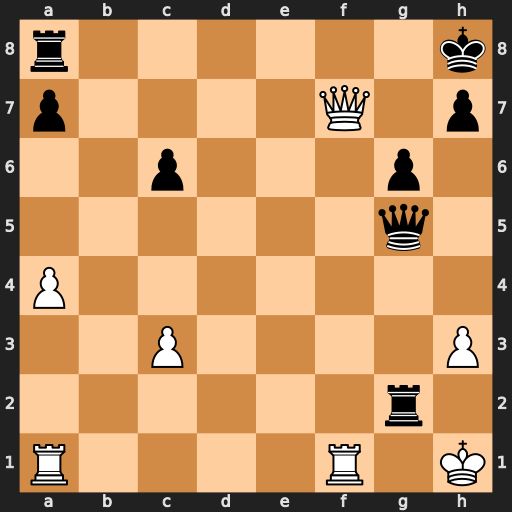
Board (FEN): r6k/p4Q1p/2p3p1/6q1/P7/2P4P/6r1/R4R1K
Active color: w
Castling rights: -
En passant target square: -
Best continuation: Rae1 Rg1+ Rxg1 Qd5+ Qxd5